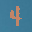
Label: 4